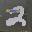
Label: 2